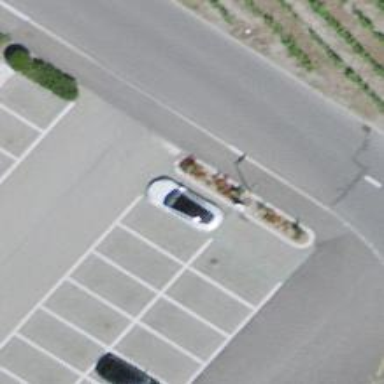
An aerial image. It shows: Charging station.